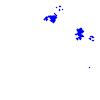
Particle: electron